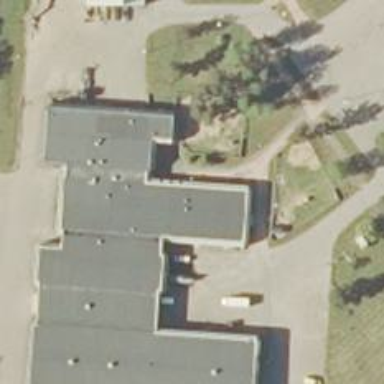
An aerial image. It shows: Kindergarten.